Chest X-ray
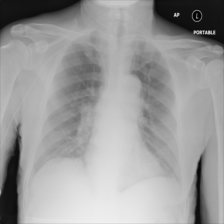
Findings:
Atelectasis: negative
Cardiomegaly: negative
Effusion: negative
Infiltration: negative
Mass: negative
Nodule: negative
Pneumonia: negative
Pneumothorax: negative
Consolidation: negative
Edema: negative
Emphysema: negative
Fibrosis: negative
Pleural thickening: negative
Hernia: negative